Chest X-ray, AP view. Patient: 55 years old, sex M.
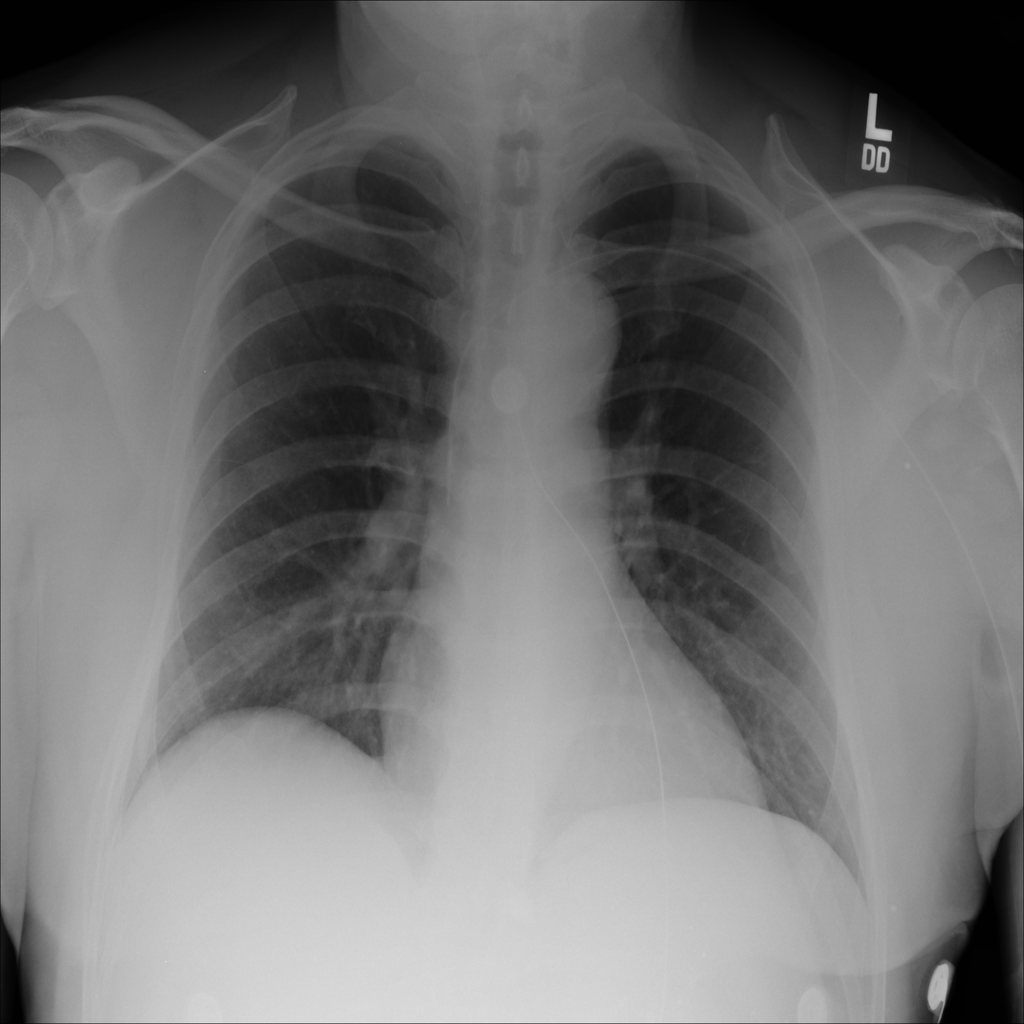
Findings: No Finding